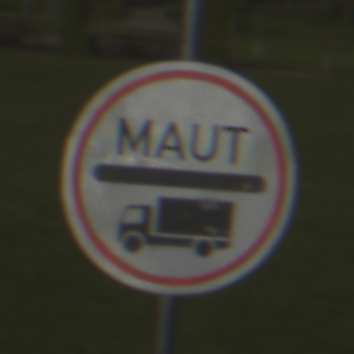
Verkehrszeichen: Mautpflicht
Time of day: MorningAfternoon
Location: Outdoor (Suburban)
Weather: PartlyCloudy
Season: NotSpecified
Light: Natural